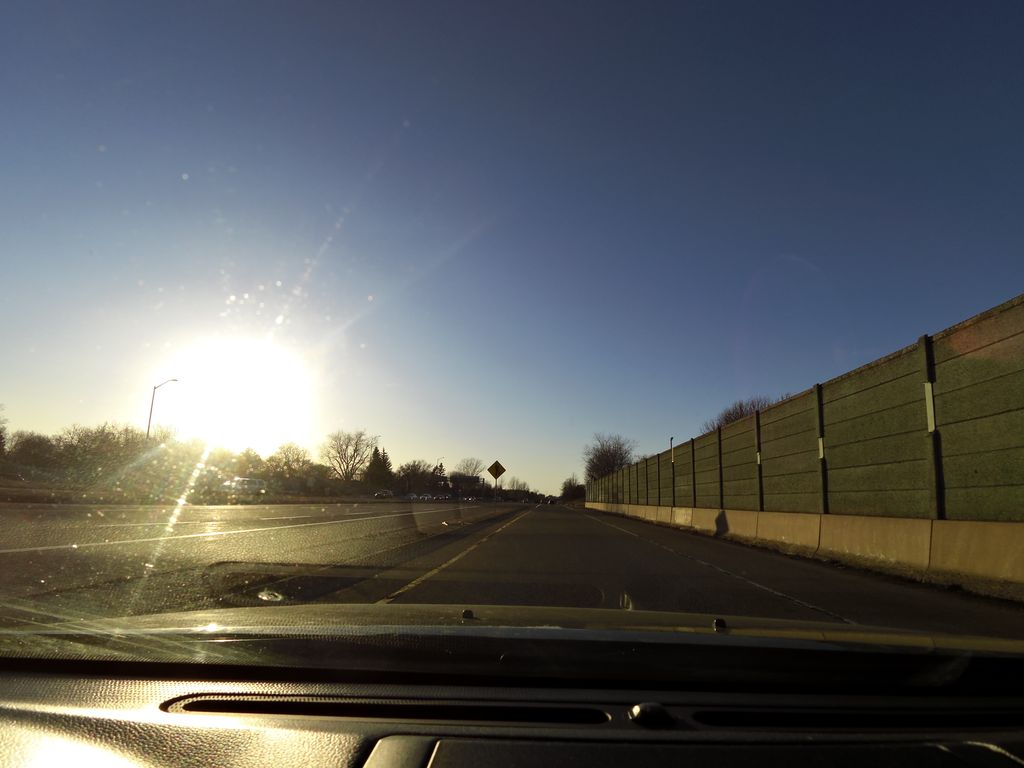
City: hamilton